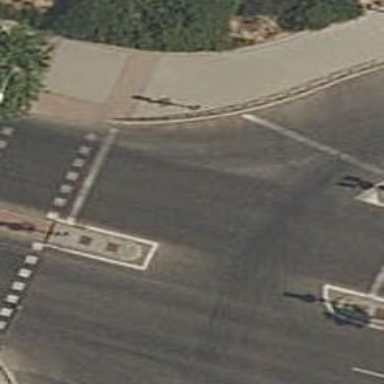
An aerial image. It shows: Road with traffic signals.